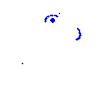
Particle: kaon